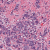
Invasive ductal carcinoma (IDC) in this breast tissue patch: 0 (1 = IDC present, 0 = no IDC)